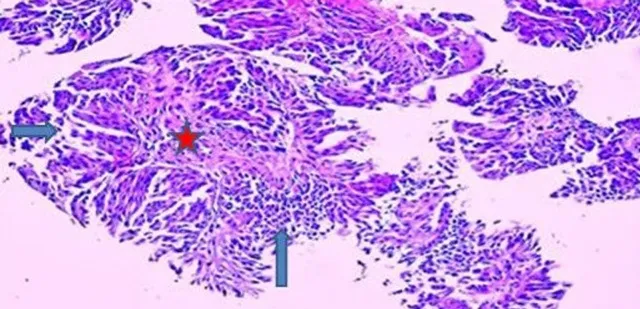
superficial papillary urothelial tumor (pTa) (Hex100) (papillary axis, superficial urothelial tumor).
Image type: pathology (h&e)